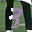
Label: 3